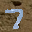
Label: 7